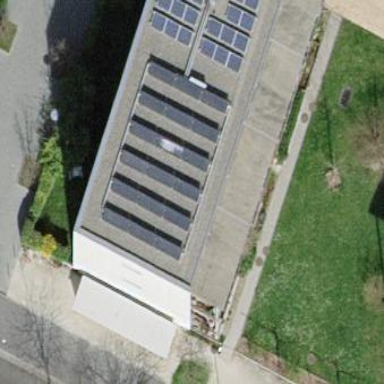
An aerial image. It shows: View of roof of building.